Question: Is it possible to repeat a background image as a block? When I make the div 100% width and set the height to 70px this image repeats well but the problem is depending on the width of the box, sometimes half of the item shows up and that doesn't make any sense. I want whole image to repeat if there's space if not repeat should end. Is it possible?
'''
#wrapper {
background-color: #E3E3E3;
position: relative;
padding: 55px 0 0 0;
}
#notepadTop {
display: block;
position: absolute;
top: -24px;
left: 0;
width: 100%;
height: 70px;
background: url('http://i.imgur.com/lbW0QX6.png') repeat;
}
'''
'''
<div id="wrapper">
<div id="notepadTop">
</div>
</div>
'''
This is the image

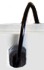
Answer: Try adding this in your css:
'background-repeat: round'
so, you have:
'''
#notepadTop {
display: block;
position: absolute;
top: -24px;
left: 0;
width: 100%;
height: 70px;
background-image: url('http://i.imgur.com/lbW0QX6.png');
background-repeat: round;
}
'''
the value 'round' is a new CSS3 option so this won't work on IE8 and below (you shouldn't be worry about it).